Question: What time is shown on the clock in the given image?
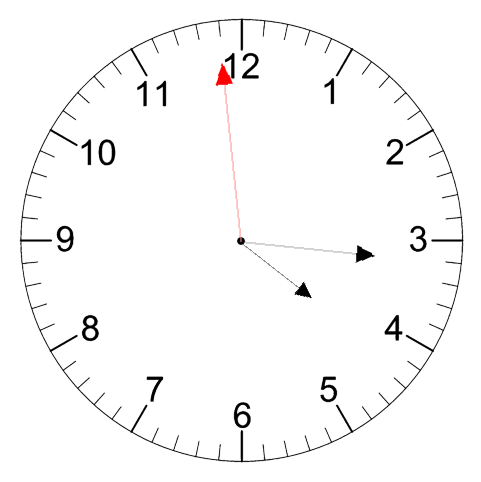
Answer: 04:15:59